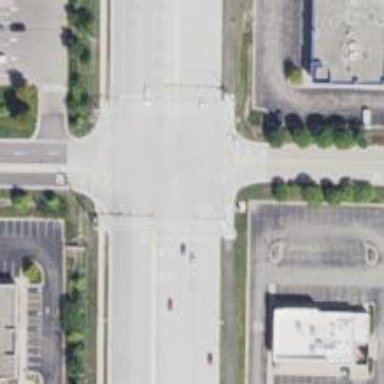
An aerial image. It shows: Road with stop sign.